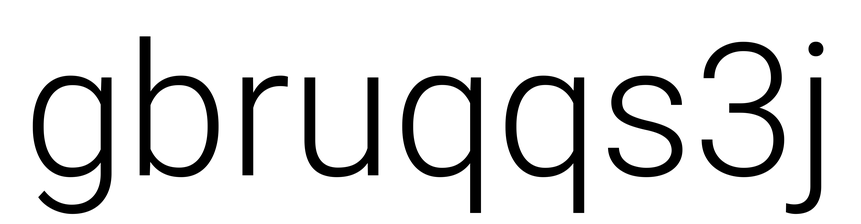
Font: Roboto_Light